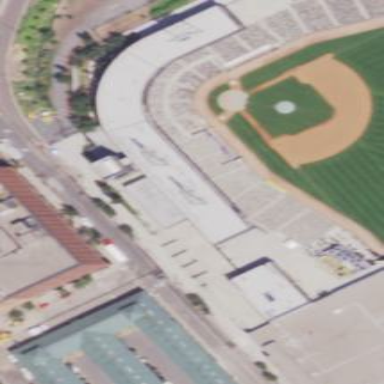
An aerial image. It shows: Stadium building for baseball.